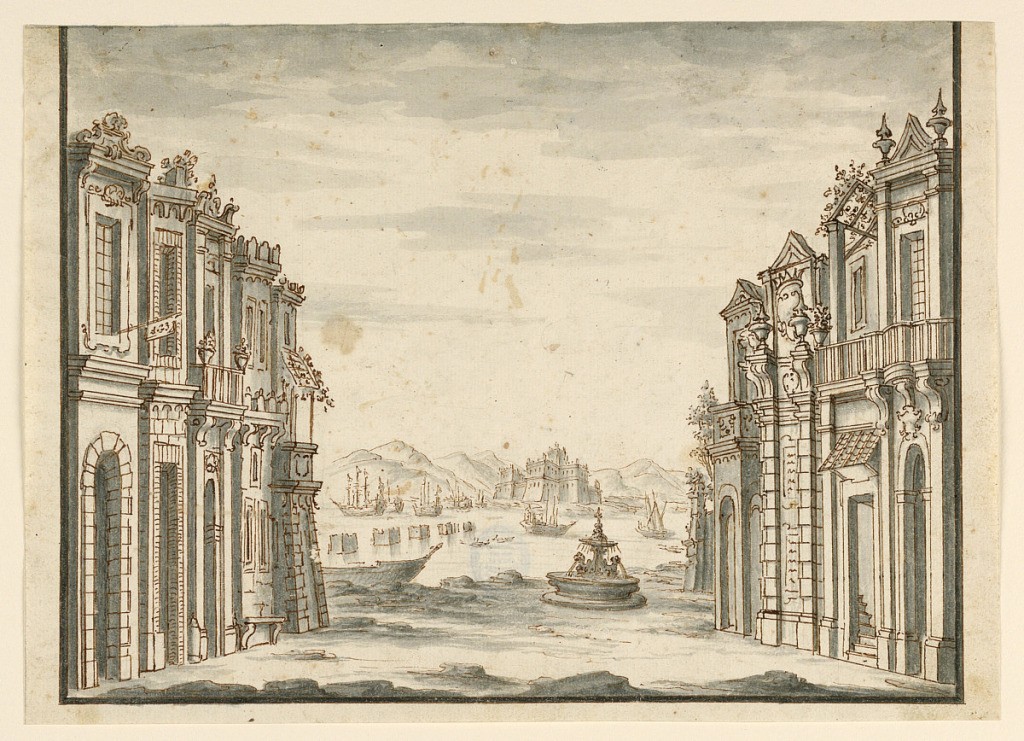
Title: Stage Design, View of Town
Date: early 18th century
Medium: Pen and brown ink, brush and sepia wash on laid paper
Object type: Drawing
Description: Horizontal rectangle. View on port through streets with facades of small buildings. Fountain at center, ships, large building, and mountains beyond.